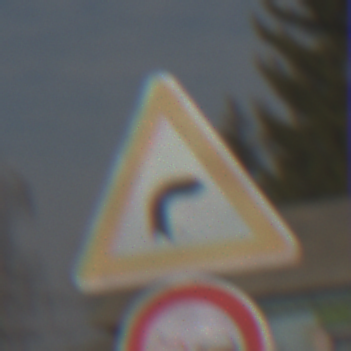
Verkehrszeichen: KurveRechts
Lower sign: Ueberholverbot
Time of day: Midday
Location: Outdoor (Suburban)
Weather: PartlyCloudy
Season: NotSpecified
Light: Natural